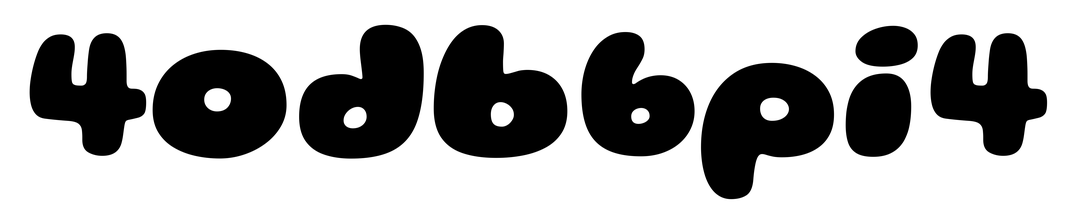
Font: Gluten_Black